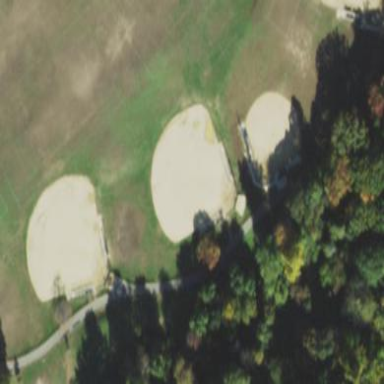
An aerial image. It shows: Baseball pitch with sandy surface. It is designated as leisure land for sports activities.